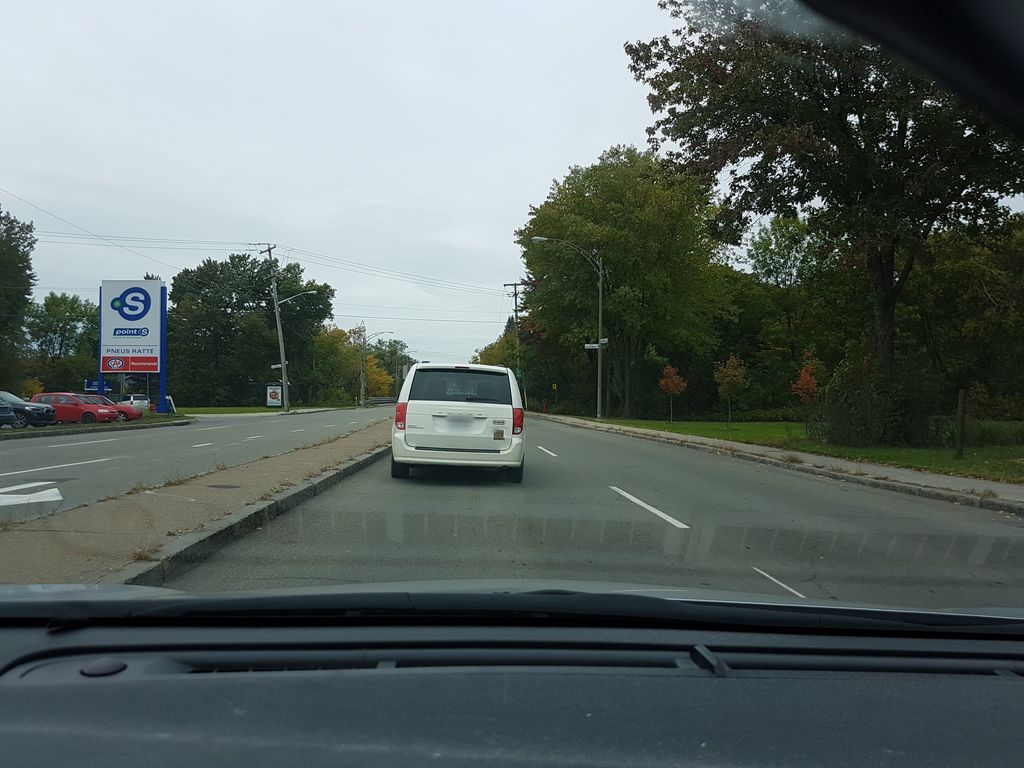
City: quebec_city